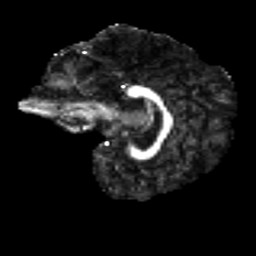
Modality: FA
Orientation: sagittal
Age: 38
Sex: female
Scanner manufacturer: ge
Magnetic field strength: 3 T
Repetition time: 7.8 s
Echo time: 0.0608 s